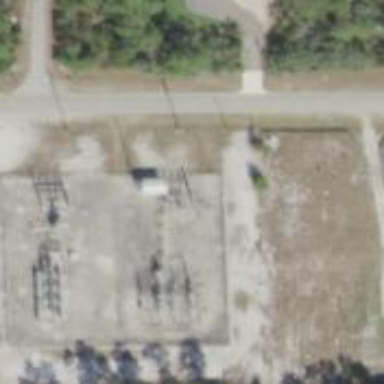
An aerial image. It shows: Power pole.